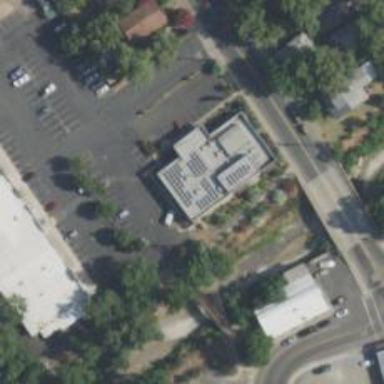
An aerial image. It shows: Pharmacy.